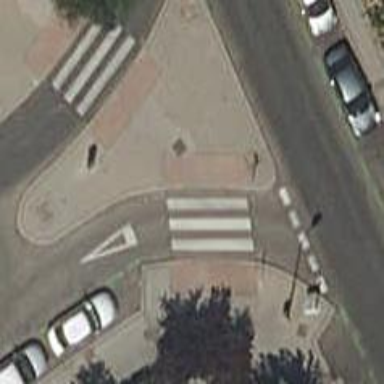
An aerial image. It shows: Kerb barrier.